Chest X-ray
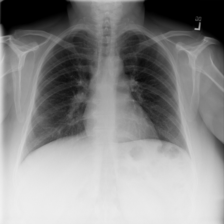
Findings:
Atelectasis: negative
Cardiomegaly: negative
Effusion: negative
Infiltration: negative
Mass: negative
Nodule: negative
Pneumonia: negative
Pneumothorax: negative
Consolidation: negative
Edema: negative
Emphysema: negative
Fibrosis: negative
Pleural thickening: negative
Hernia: negative